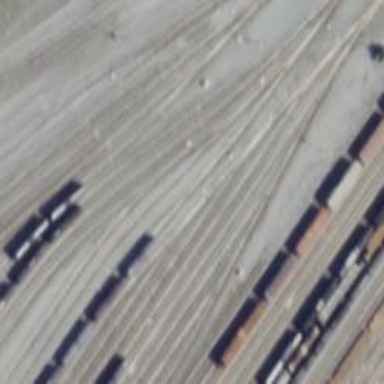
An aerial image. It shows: Railway yard in service.